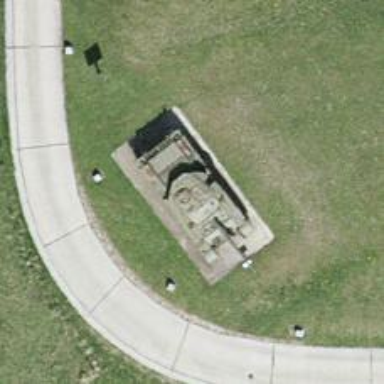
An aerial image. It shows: Memorial site with historic significance.